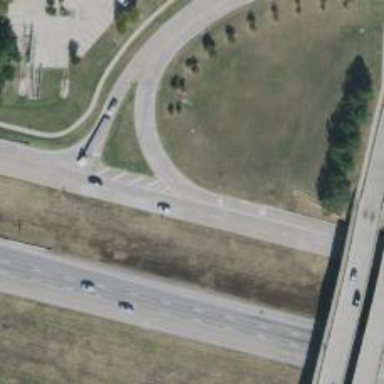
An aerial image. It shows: Secondary link road.